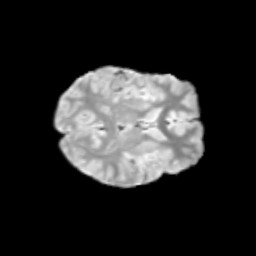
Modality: T2w
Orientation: axial
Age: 11
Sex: female
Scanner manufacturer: siemens
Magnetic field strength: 3 T
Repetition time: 3.8 s
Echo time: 0.07 s